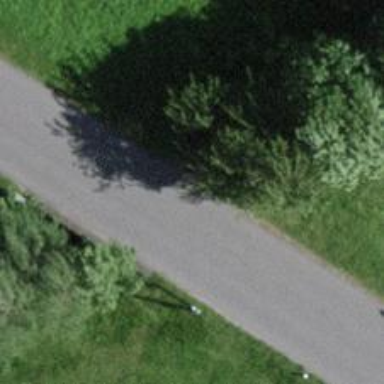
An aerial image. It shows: Bench.